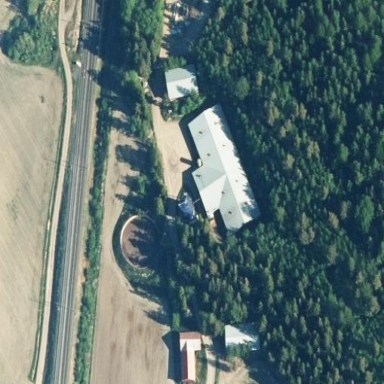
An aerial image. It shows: Farmyard area.